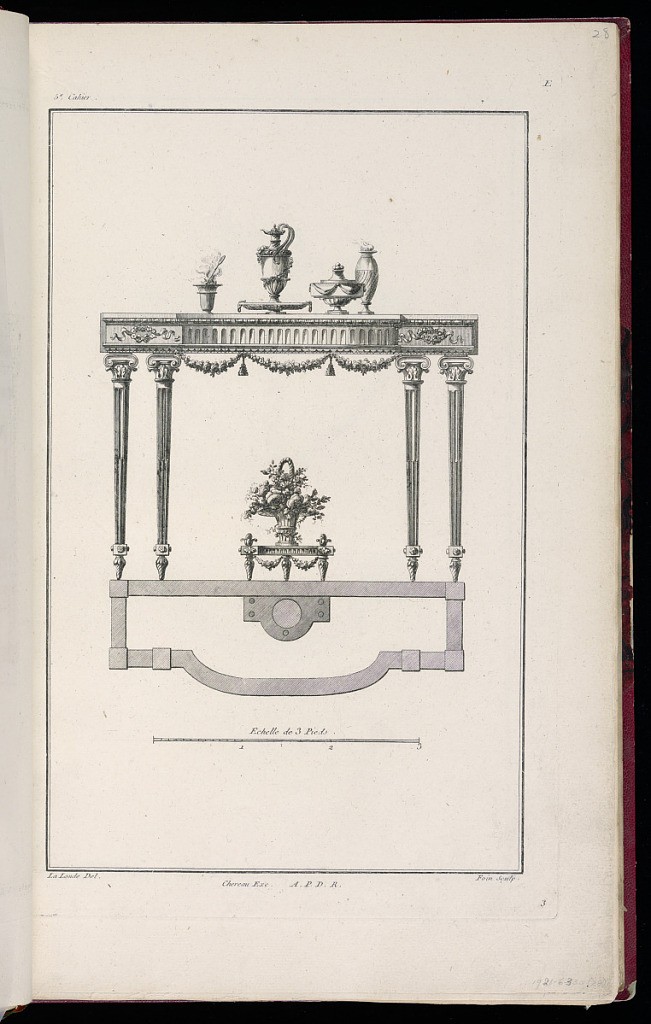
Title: Console Table Design
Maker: Richard de Lalonde, French, active 1780–96
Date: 1785-1788
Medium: Etching on off-white laid paper
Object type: Print
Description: Elevation of four-legged side table set with an incense burner, a ewer on a serving platter, a wide covered bowl, and a vase. Tapered legs topped with hybrid capitals a bow-front top ornamented with ribbons and swags. A basket of flowers placed on a low pedestal is under the table. The plan view of the table is indicated directly under the elevation. Below the plan is a scale bar of three French feet ("Echelle de 3 Pieds"). The plate is signed and numbered.